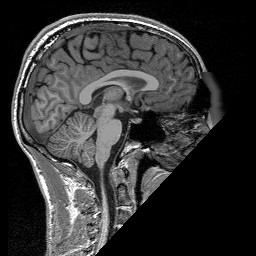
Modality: T1w
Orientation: sagittal